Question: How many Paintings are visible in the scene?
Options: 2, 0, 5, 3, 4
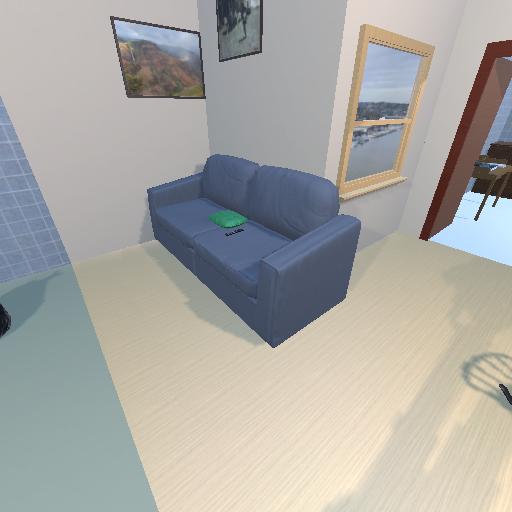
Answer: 2